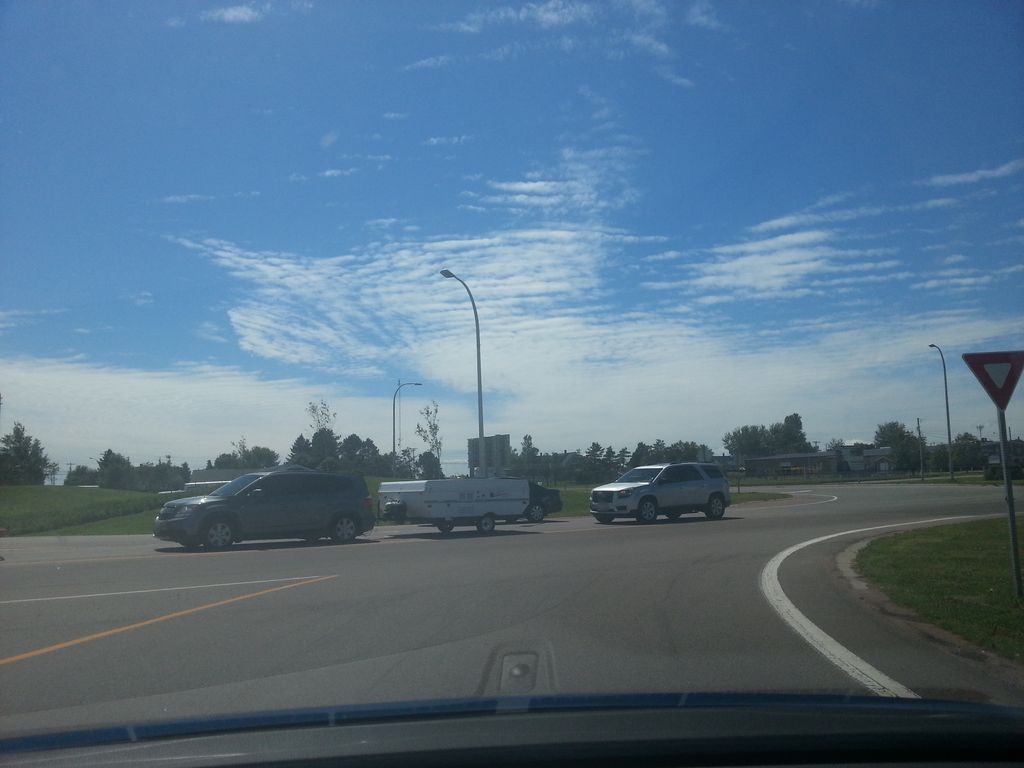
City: charlottetown